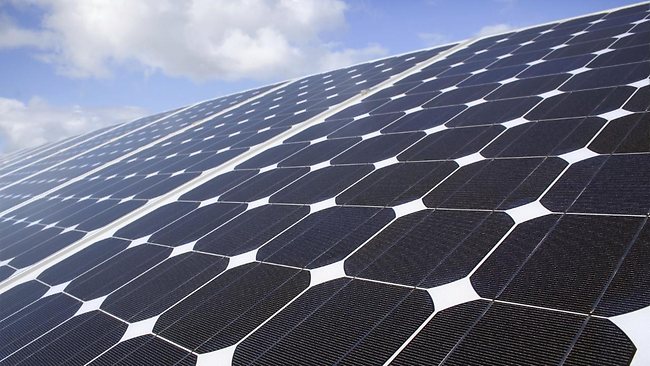
Label: Clean